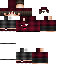
A female human skin with dark skin, wearing brown long hair dressed in a red hoodie and brown skirt, featuring a closed mouth.